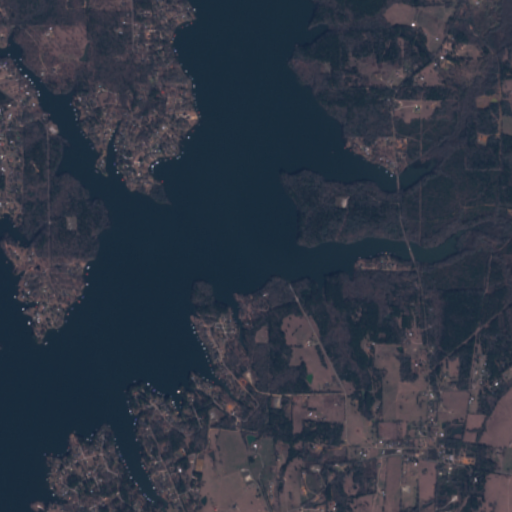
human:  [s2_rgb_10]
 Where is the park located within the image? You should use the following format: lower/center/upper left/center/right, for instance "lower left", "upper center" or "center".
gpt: The park is located in the lower center of the image.
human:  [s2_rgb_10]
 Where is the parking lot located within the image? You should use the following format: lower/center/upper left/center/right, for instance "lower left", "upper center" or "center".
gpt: There is no parking lot in the image.